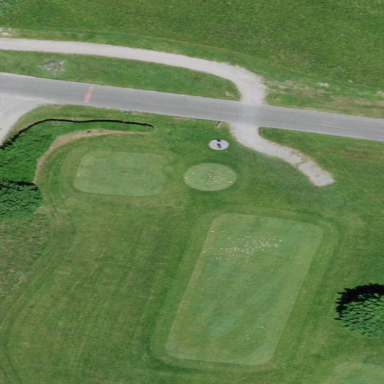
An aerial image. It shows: Golf tee on grassy land.